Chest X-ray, PA view. Patient: 5 years old, sex F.
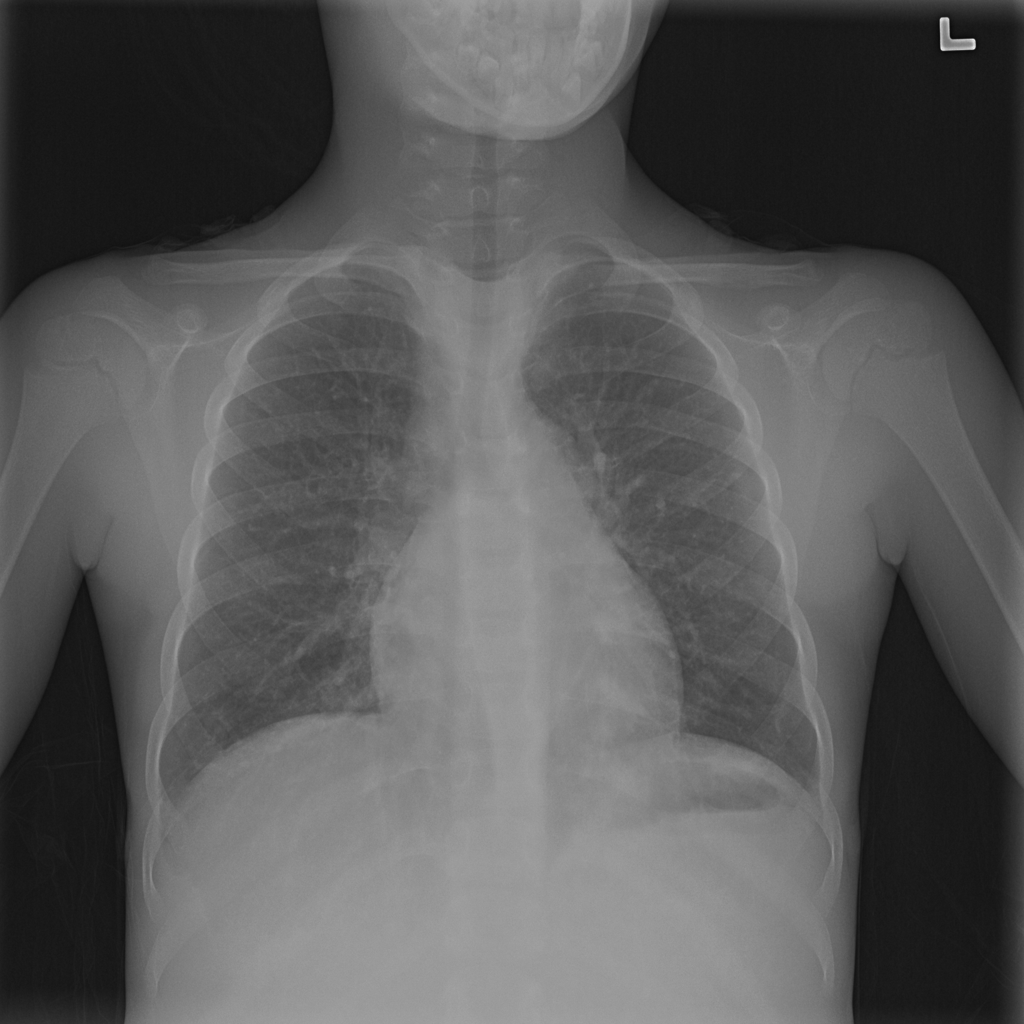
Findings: Infiltration